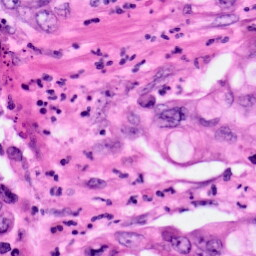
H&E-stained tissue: Pancreatic